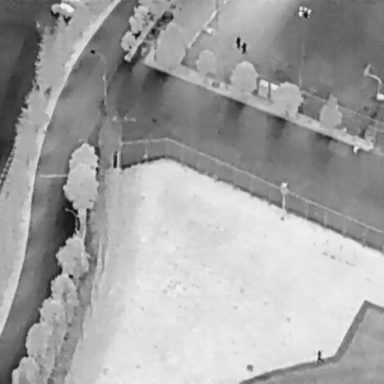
There is a Car in the infrared image.